Question: In LWUIT application how to display LWUIT Forms in the Full Screen Mode.currently in LG Devices form is not displaying in the Full Screen Mode.at bottom of the Screen it Navigation bar is display with Num and Ok command at Left and right and Simple Navigation image at center part of the bottom area.
i want to remove this bar from my application.
i want to display Form in the Full Screen.also attach screen shot for the same.
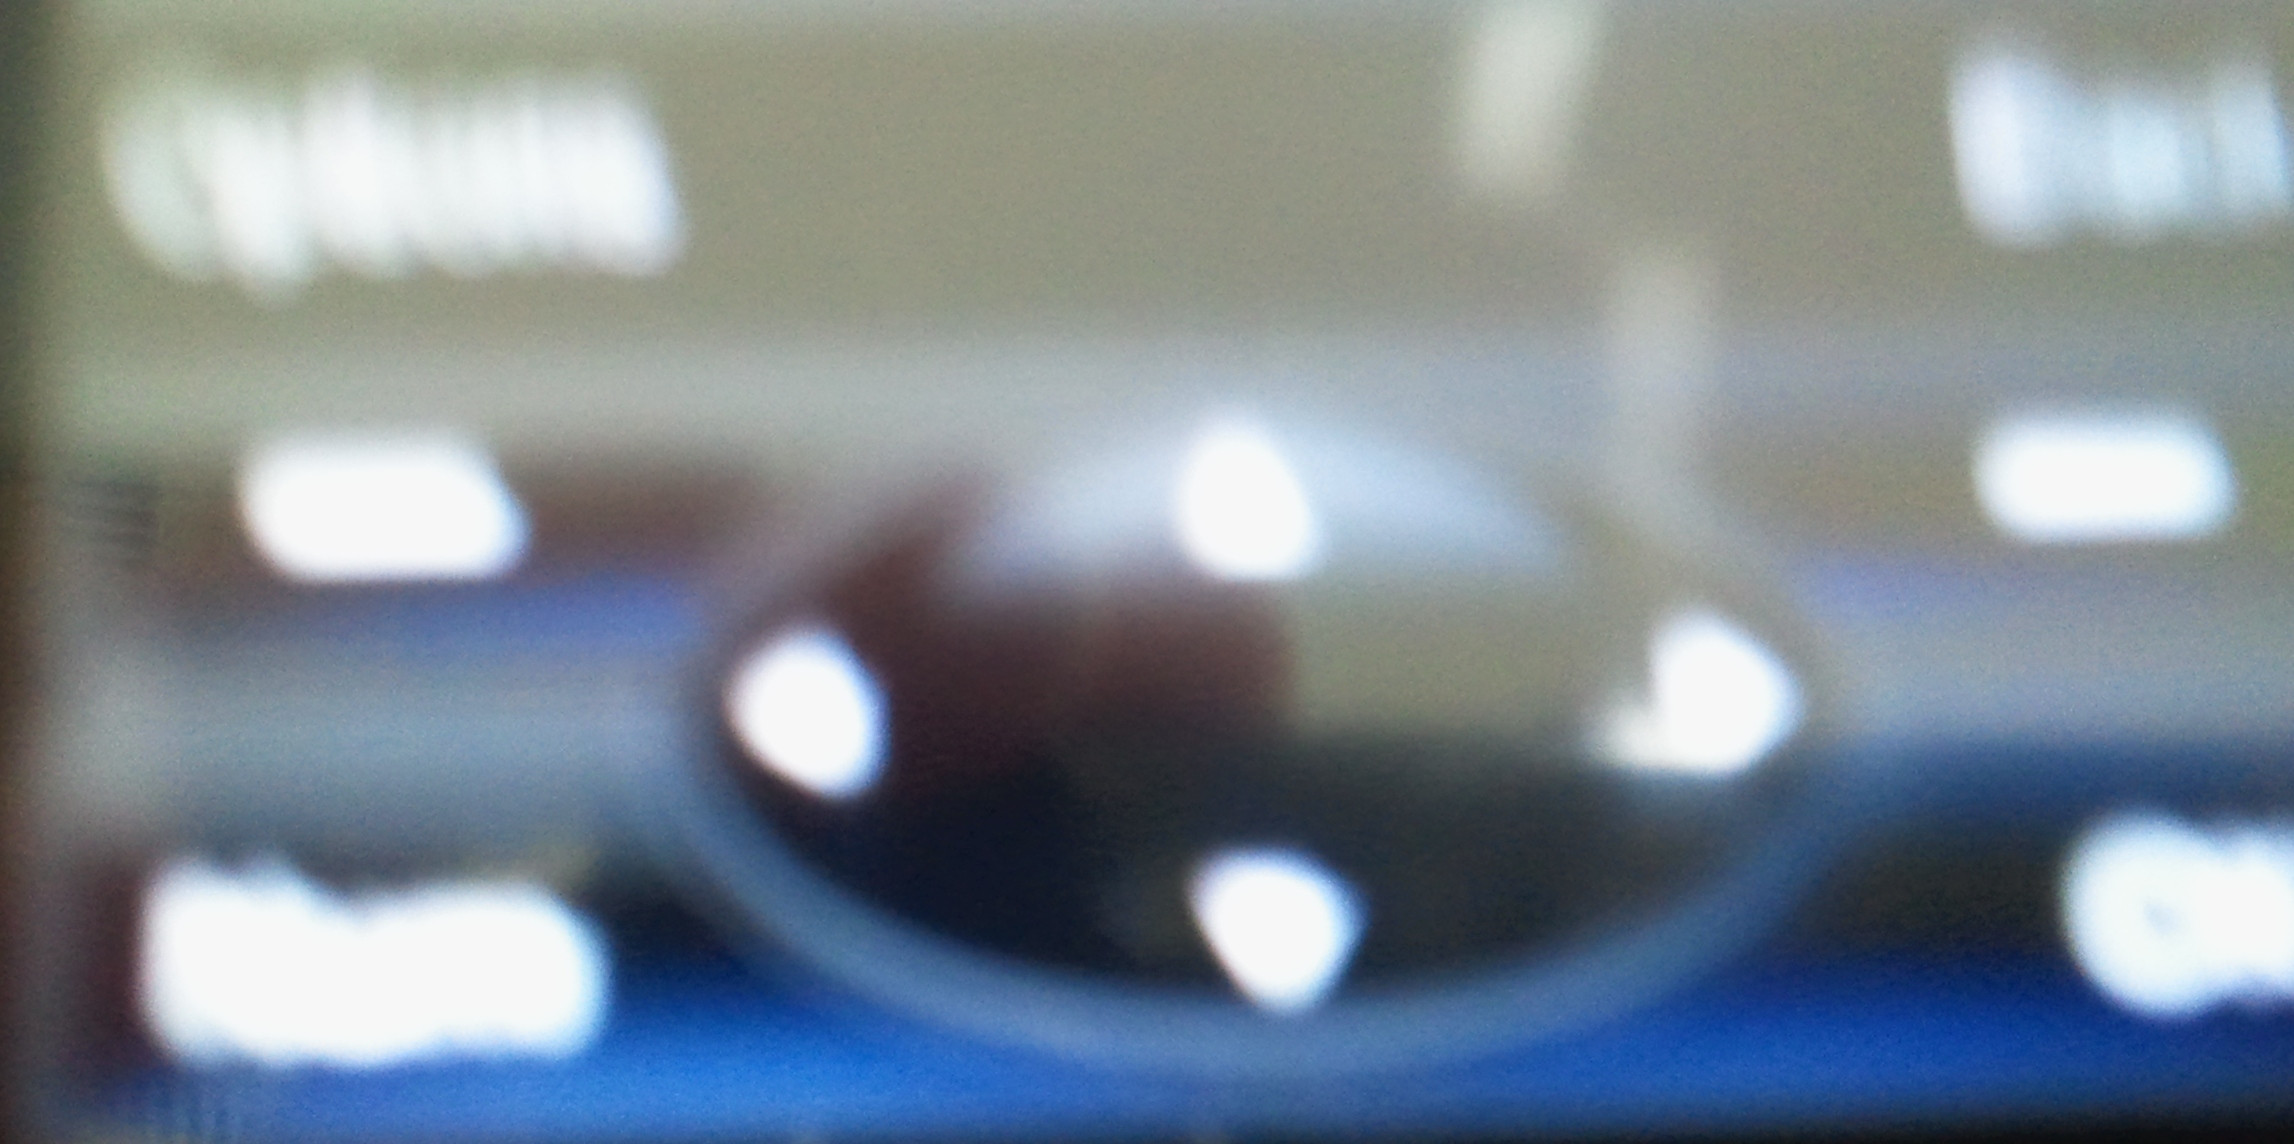
Answer: hi thanks shai for your answer here is the answer i get from the LG official developer forum.Unfortunately, you can not use LGE-MIDlet-Display-Nav-Keypad attribute. LG proprietary JAD attributes are only for devices that support LGJP. KM900 and KP501 do not support LGJP. And T300 suports LGJP1. Although T300 supports LGJP1, LGE-MIDlet-Display-Nav-Keypad is an optional attribute in LGJP1 (it's mandatory from LGJP2).
i am able to remove the information bar using LGE-MIDlet-Indicator : HIDE on the LG Lollipop device.so on LG arana LGJP is not supported this attribute.